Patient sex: M
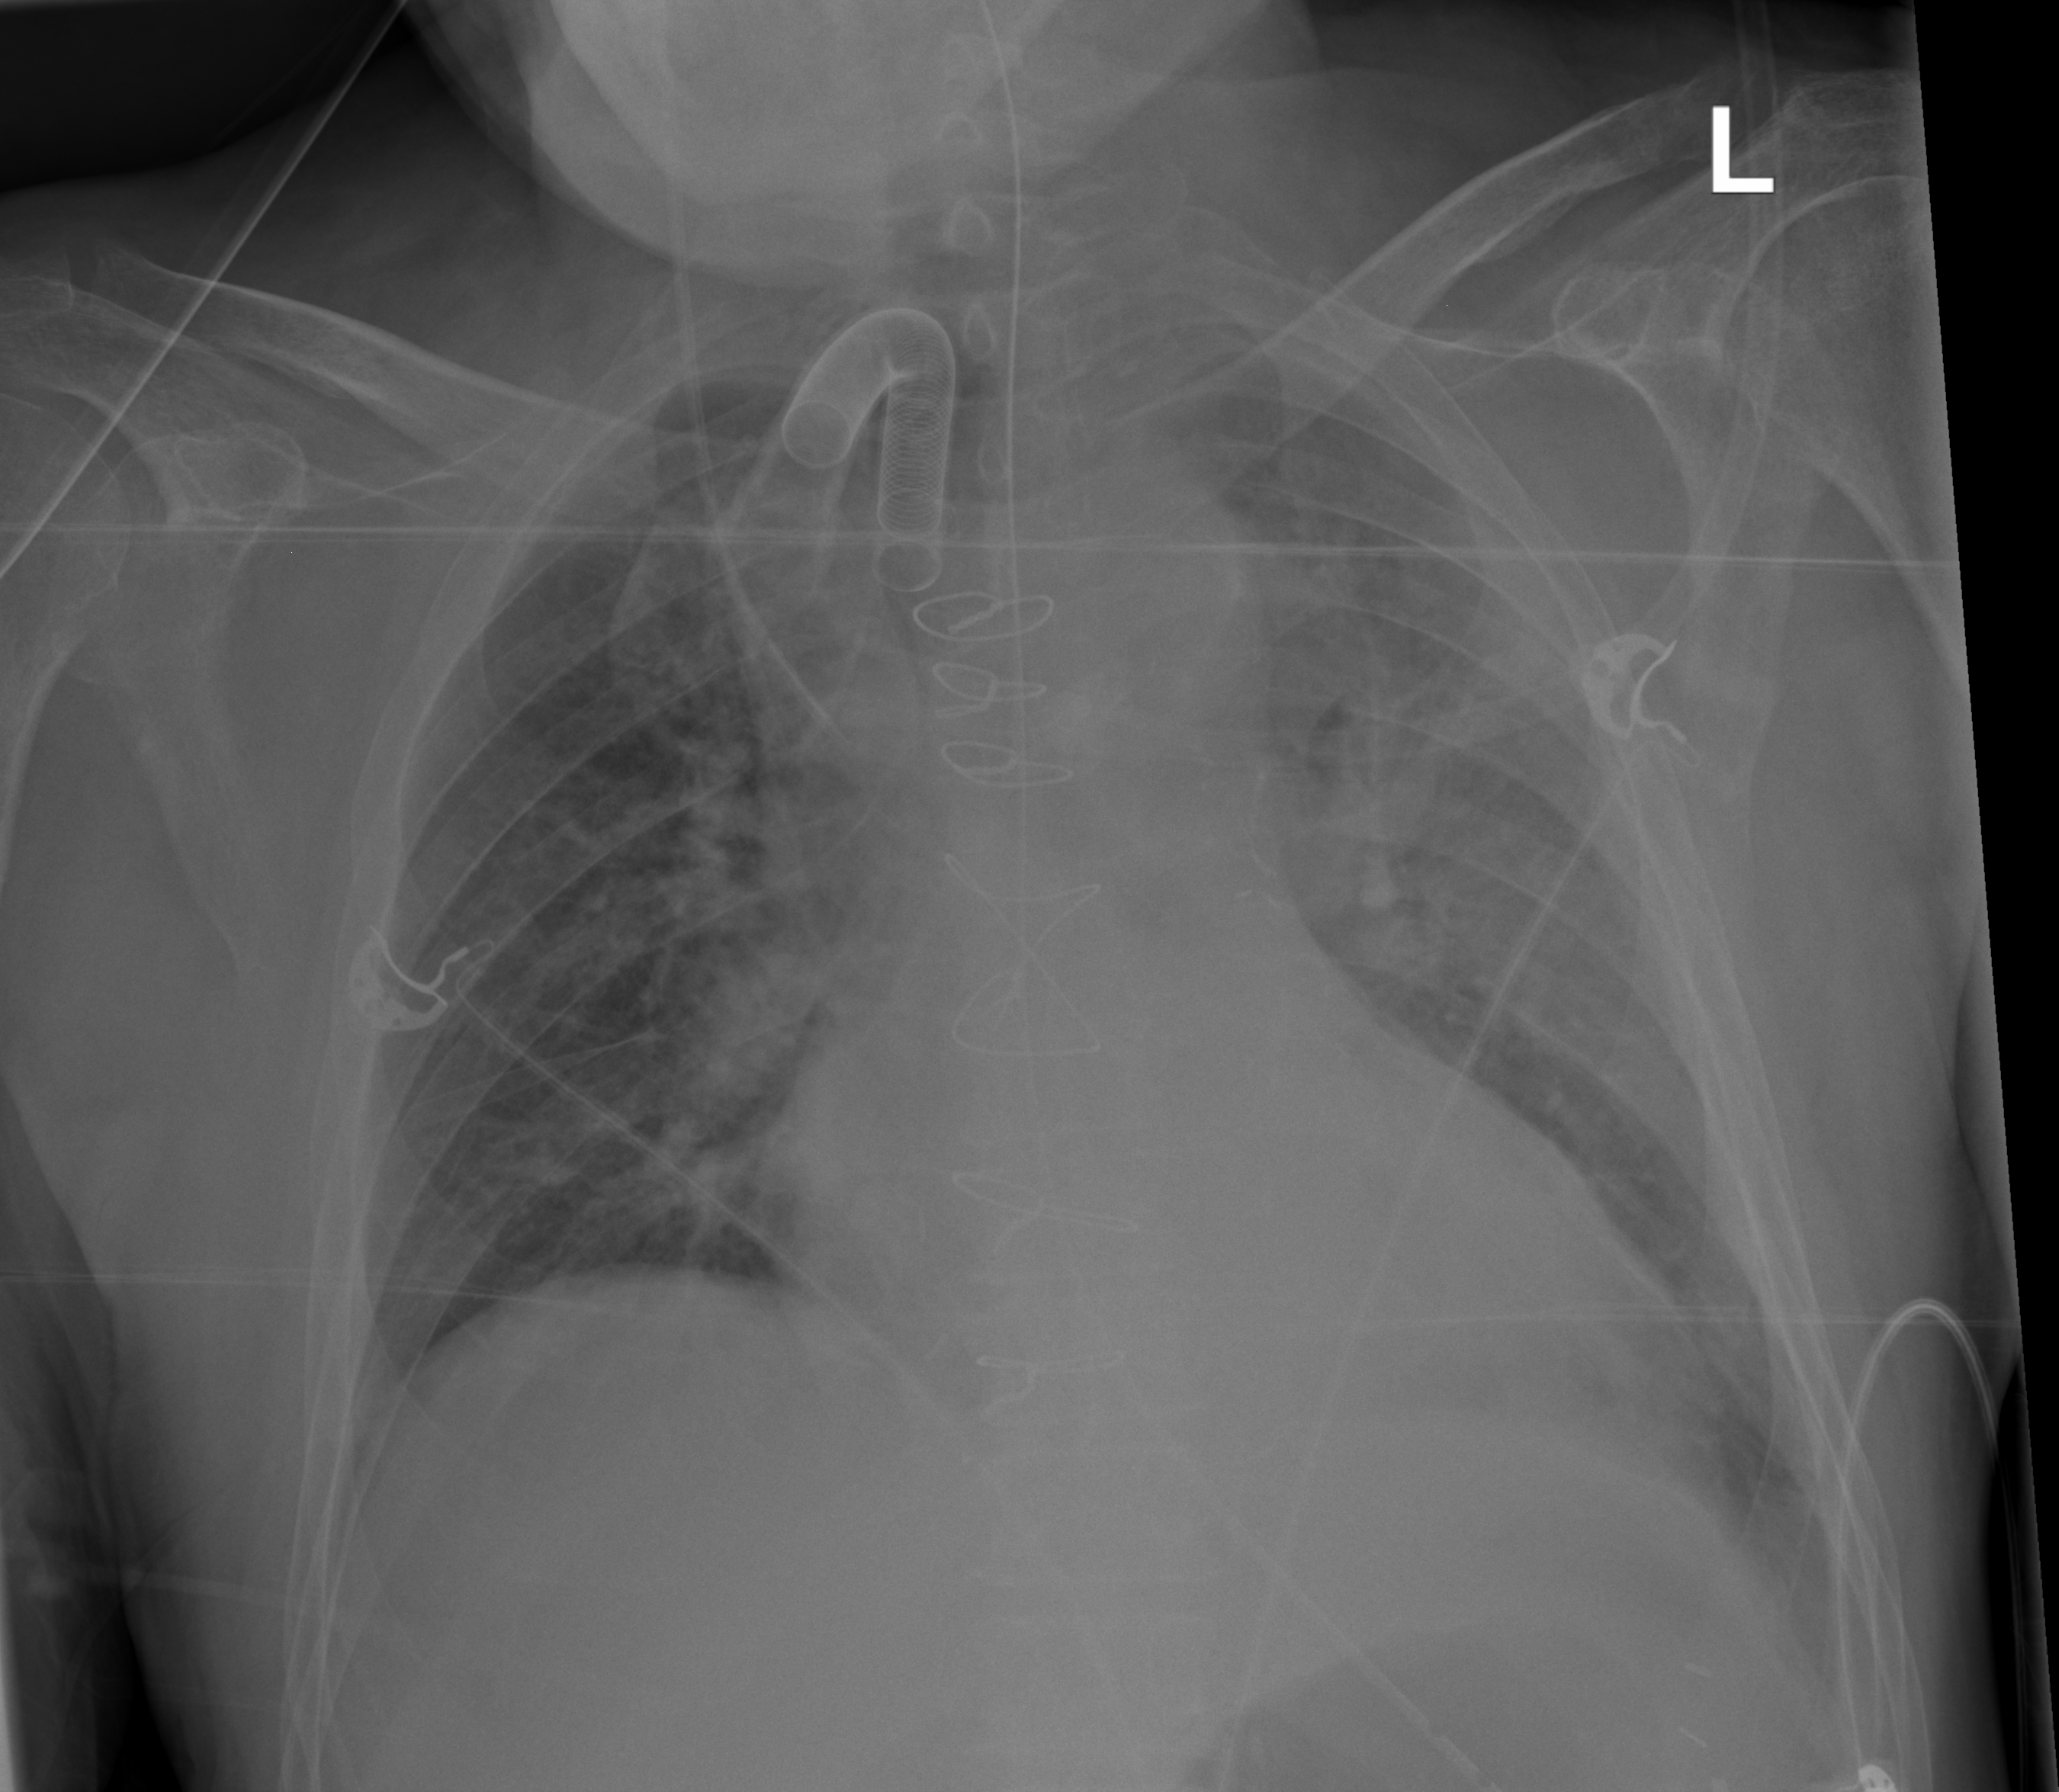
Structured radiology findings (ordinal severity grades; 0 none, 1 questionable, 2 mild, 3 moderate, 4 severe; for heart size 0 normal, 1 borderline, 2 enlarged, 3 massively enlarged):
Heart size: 2
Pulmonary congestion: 3
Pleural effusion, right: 2
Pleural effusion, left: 2
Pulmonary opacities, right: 2
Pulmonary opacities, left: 2
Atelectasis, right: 2
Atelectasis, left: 2